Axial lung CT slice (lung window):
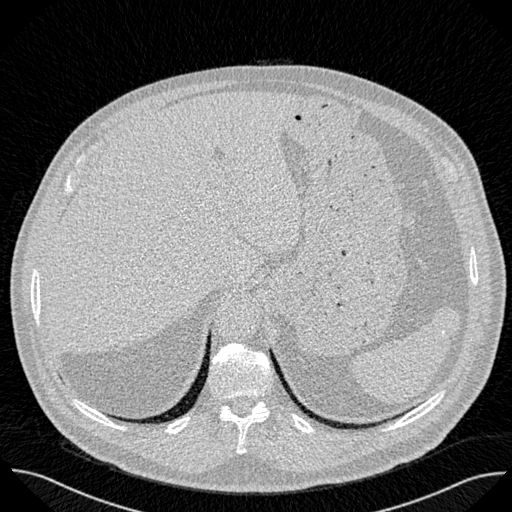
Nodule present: no